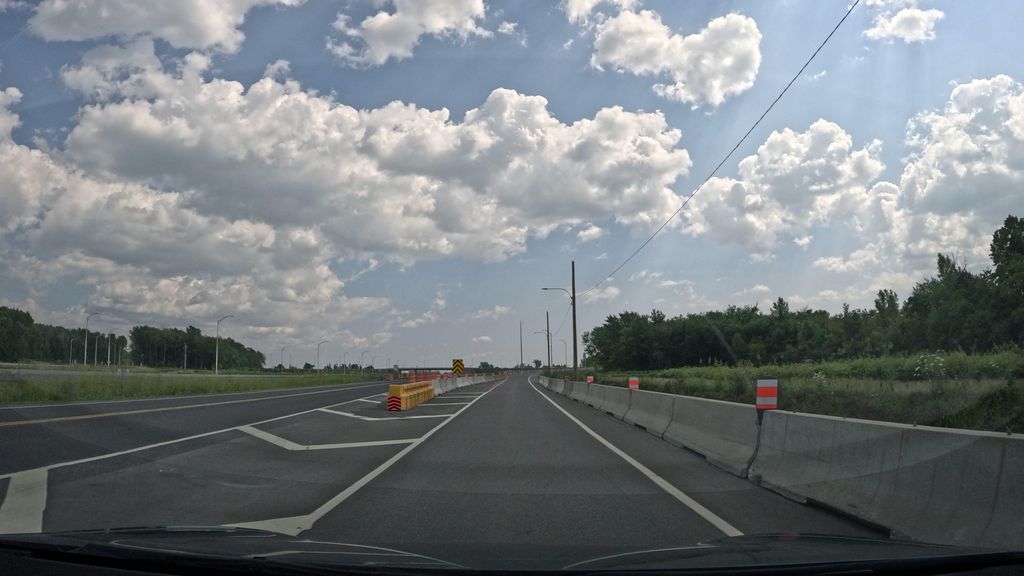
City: montreal